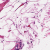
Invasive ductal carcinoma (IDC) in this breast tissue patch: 0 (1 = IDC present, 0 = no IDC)